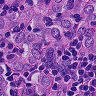
Metastatic tissue present: yes